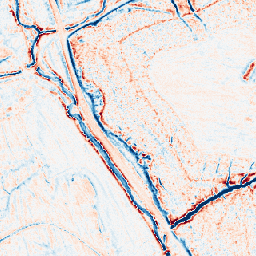
Category: edge_preserving
Decomposition family: anisotropic_diffusion
Decomposition parameters: iterations: 20
kappa: 50
gamma: 0.1
Upsampling method: nearest
Upsampling parameters: scale: 8
Upsampling scale: 8